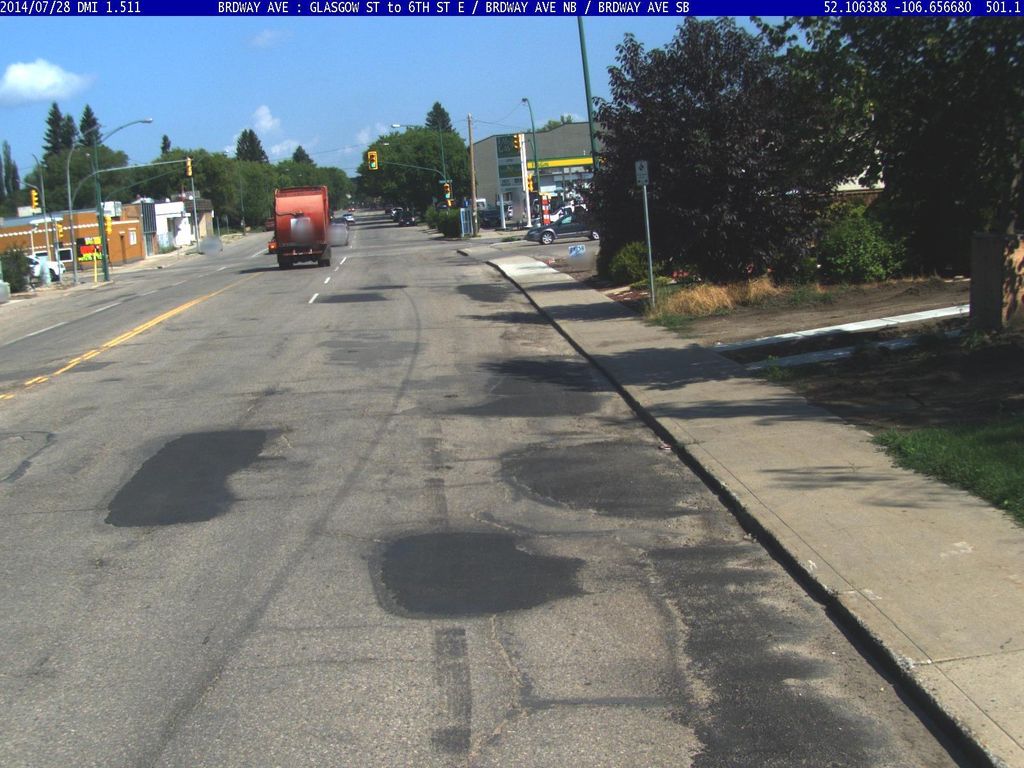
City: saskatoon